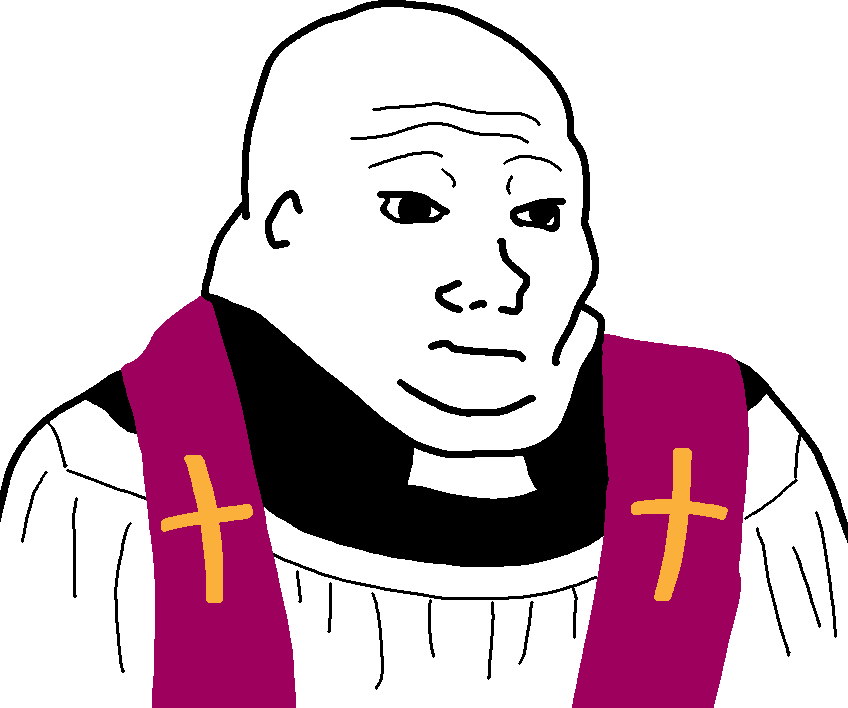
Label: 5_Blobjak